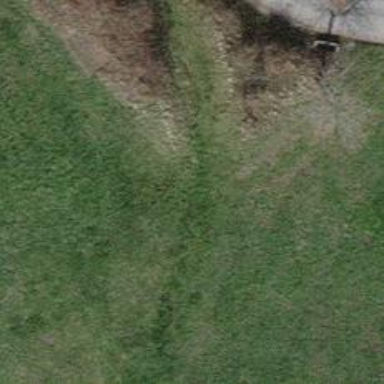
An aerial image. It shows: Grass track with grade5 track type.